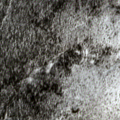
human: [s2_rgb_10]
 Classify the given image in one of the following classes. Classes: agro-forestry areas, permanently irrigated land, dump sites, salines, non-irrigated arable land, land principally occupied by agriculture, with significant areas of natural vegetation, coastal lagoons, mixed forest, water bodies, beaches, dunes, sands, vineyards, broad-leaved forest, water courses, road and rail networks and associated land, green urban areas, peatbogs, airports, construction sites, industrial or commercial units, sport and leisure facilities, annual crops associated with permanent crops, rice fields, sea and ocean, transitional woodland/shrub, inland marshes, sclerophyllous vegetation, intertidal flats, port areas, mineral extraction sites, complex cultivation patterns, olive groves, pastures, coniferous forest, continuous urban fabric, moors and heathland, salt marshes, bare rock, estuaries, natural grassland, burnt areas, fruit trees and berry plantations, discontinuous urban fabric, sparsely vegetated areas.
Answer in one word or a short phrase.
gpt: broad-leaved forest, coniferous forest, moors and heathland